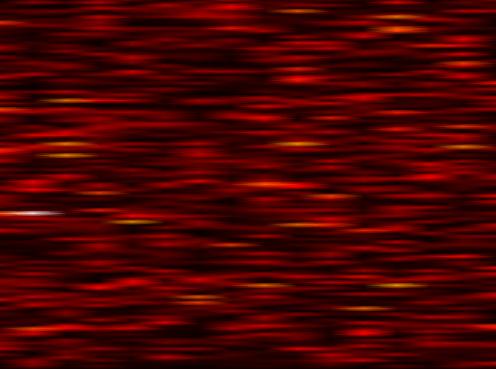
Label: FBMC